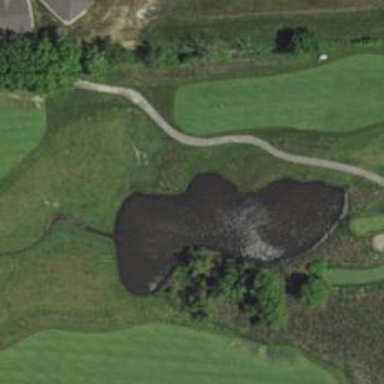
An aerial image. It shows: Picturesque scene of golf course with lateral water hazard.